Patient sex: F
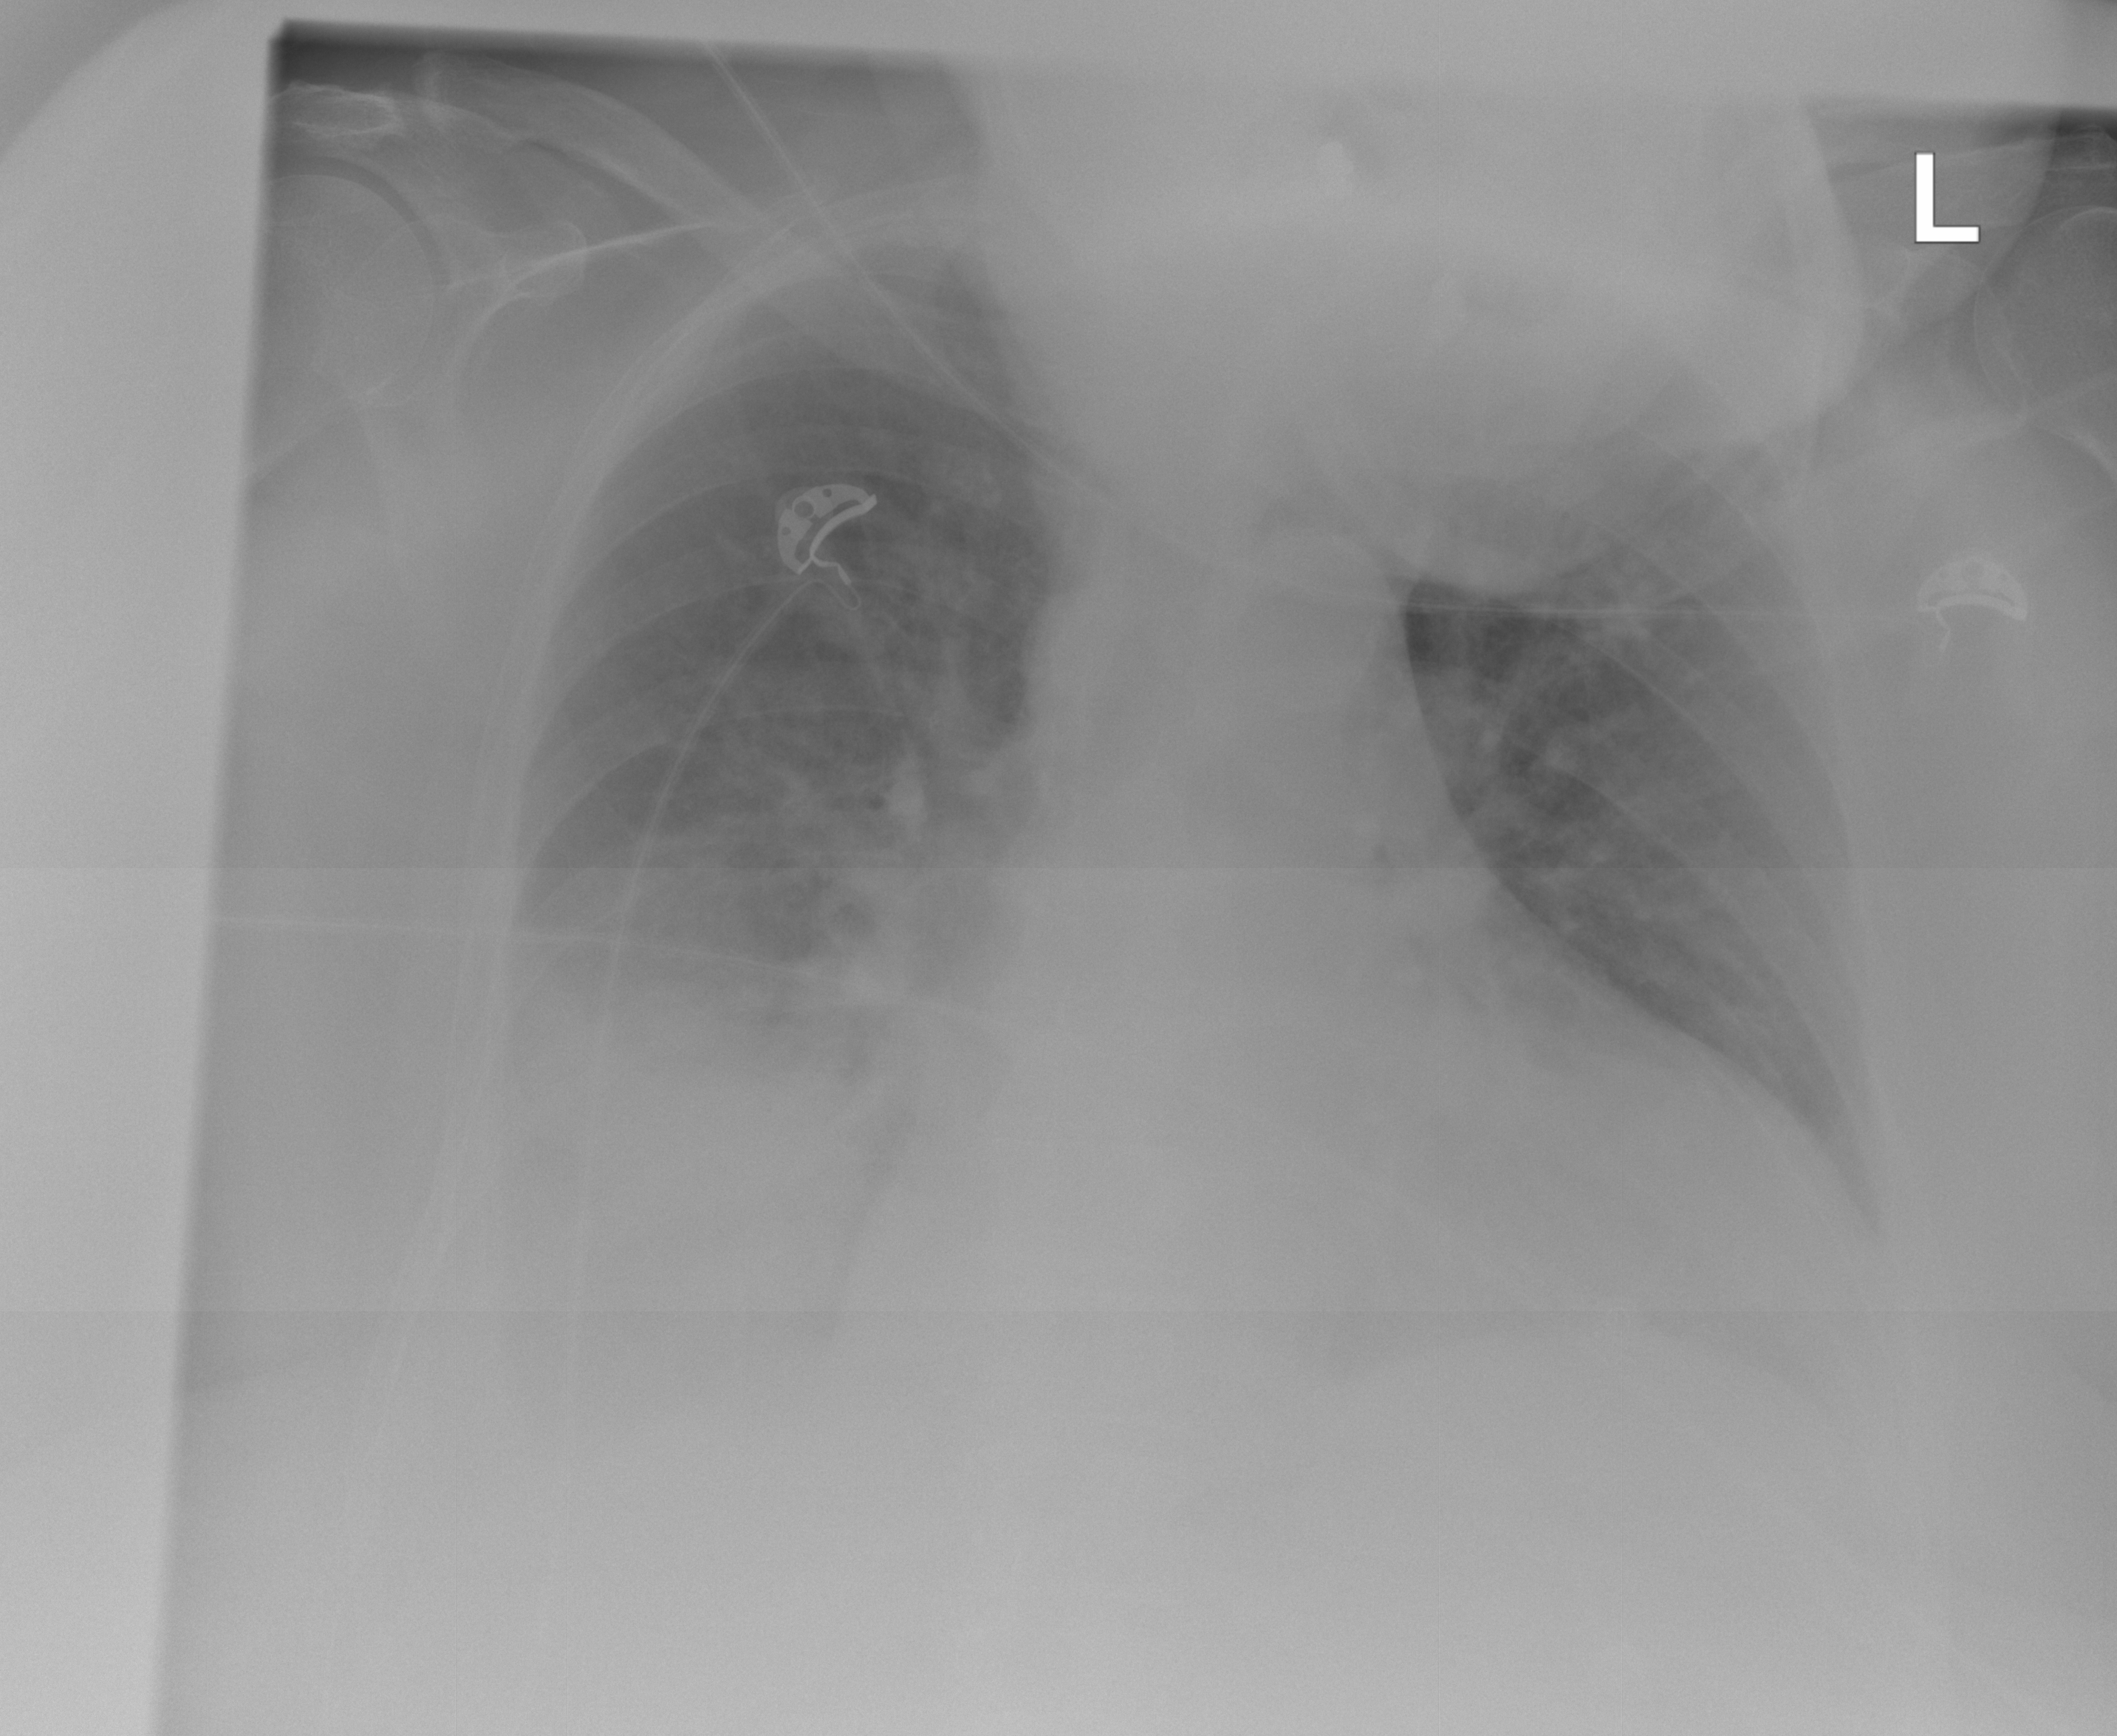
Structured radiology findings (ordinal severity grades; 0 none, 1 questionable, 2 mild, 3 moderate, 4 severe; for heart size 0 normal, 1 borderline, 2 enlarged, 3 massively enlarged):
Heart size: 2
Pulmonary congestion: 0
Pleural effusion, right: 2
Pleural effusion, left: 0
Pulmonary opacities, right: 0
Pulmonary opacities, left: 0
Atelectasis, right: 2
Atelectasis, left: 2